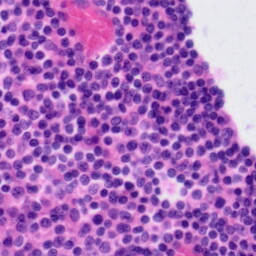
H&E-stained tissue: Tonsil